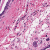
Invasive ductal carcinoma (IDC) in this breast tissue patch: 0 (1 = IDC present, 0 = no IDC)